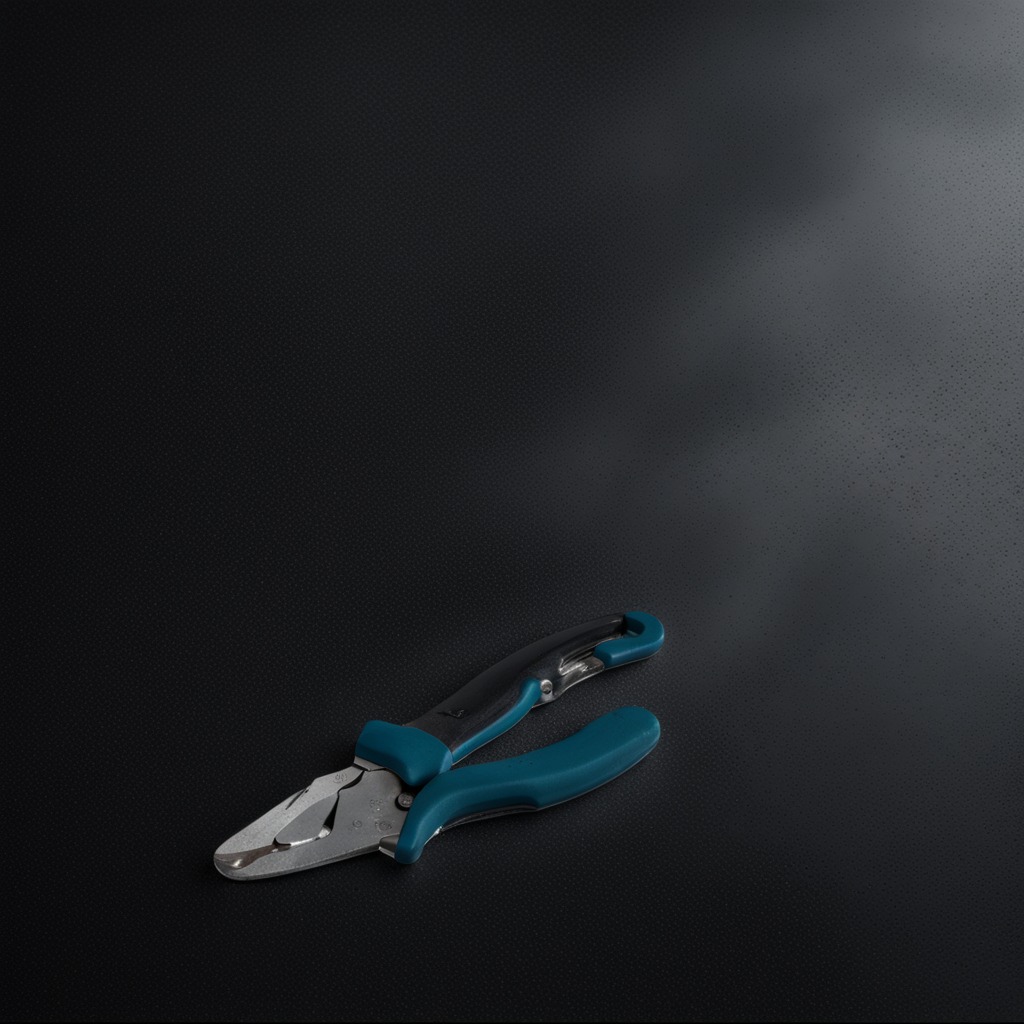
A plier lying on a clean granite tabletop covered with a black rubber mat inside a workshop at night dim ambient light soft shadows worn but beneath the mat